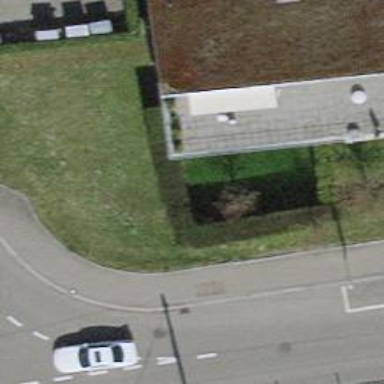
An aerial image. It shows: Hedge barrier.